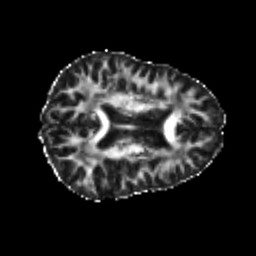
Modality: FA
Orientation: axial
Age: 26
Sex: female
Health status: healthy
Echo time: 0.074 s